Interaction volume radius: 5 \u00c5
Interaction volume height: 15 \u00c5
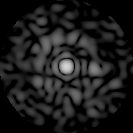
Disorder parameter: 0.8599